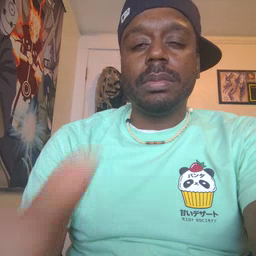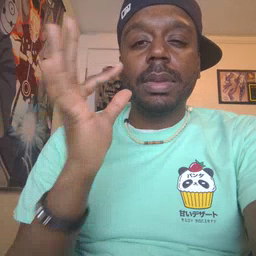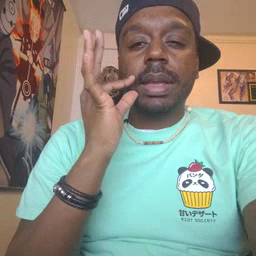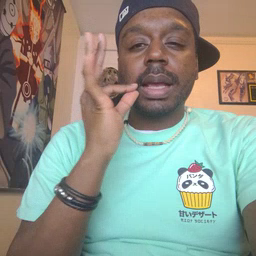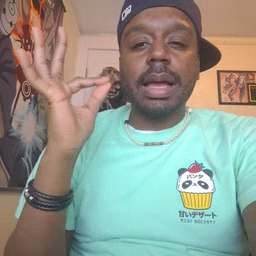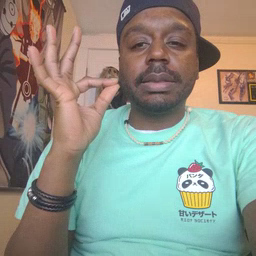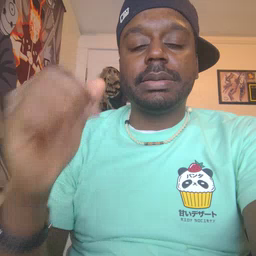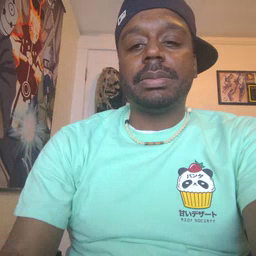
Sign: cat